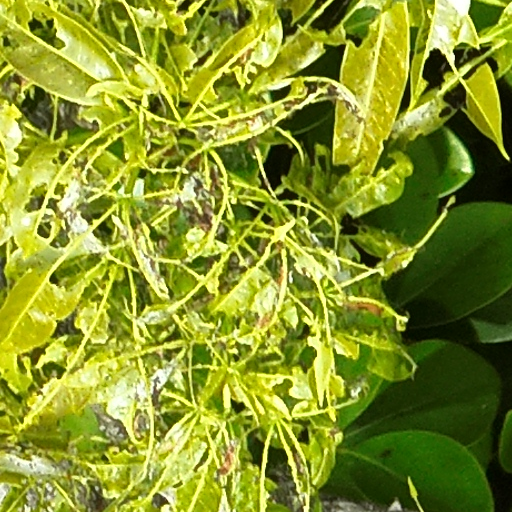
Species: Ceiba pentandra
GBIF accepted scientific name: Ceiba pentandra
Crown area (m\u00b2): 1192.114